Question: I am trying to get the footnote to include an image.
The pop-up works, there is a space of the right size for the image, but the image itself is not displayed.
Here is a screen shot followed by the code.

'''
<?xml version="1.0" encoding="utf-8" standalone="no"?>
<!DOCTYPE html PUBLIC "-//W3C//DTD XHTML 1.1//EN"
"http://www.w3.org/TR/xhtml11/DTD/xhtml11.dtd">
<html xmlns="http://www.w3.org/1999/xhtml" xmlns:epub="http://www.idpf.org/2007/ops">
<head>
<title>test</title>
</head>
<body>
<div>
<p>The <a epub:type="noteref" href="#test">star</a> looks blue.</p>
</div>
<aside epub:type="footnote" id="test">
<p><img alt="" src="../Images/Mario.png" />The image should be above this line</p>
</aside>
</body>
</html>
'''
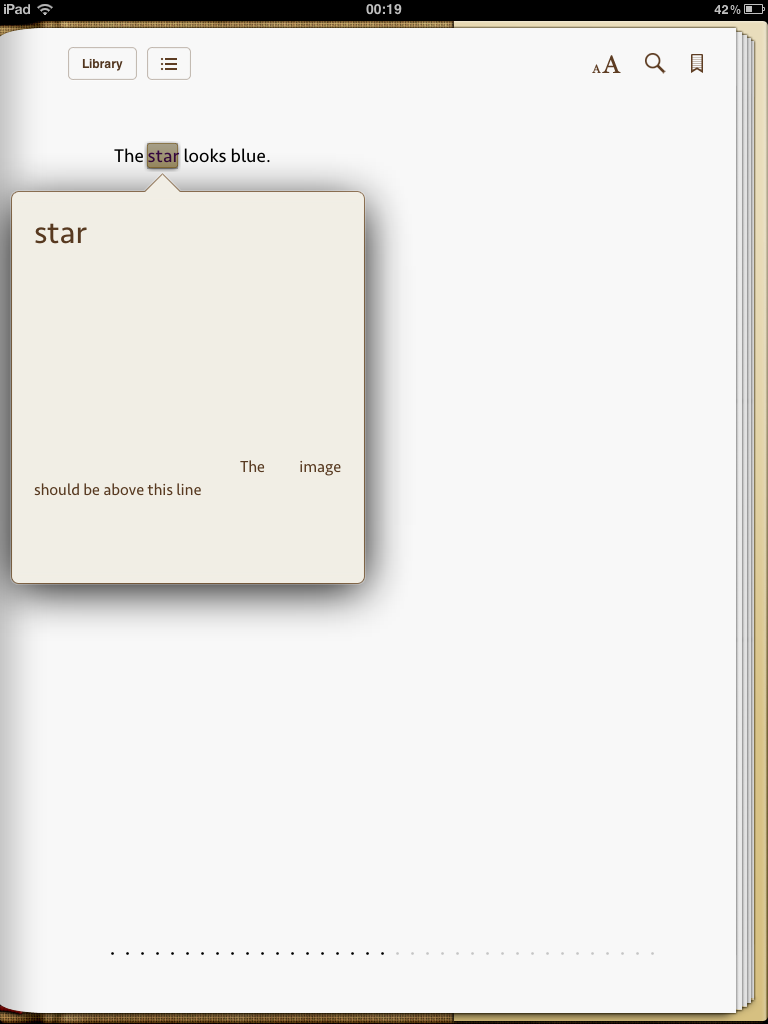
Answer: i was having the exact same problem a while ago. images would not load into some of the asides in iBooks, but would in others.
on iPad1 running the last version of iBooks that it supported, i was able to display the images by inserting them via CSS as a background url of a div with set dimensions inside of the aside, but only with inline styles. i'm not attaching the code because it should never actually be used.
iPad3 with a more recent version of iBooks continued to be buggy, and not display the background images periodically, but the workaround was so ugly that i abandoned it anyway. i believe this is a bug in iBooks.